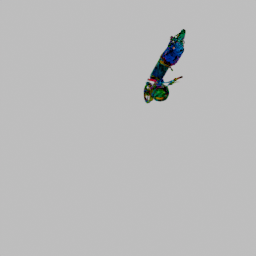
Label: mechanical